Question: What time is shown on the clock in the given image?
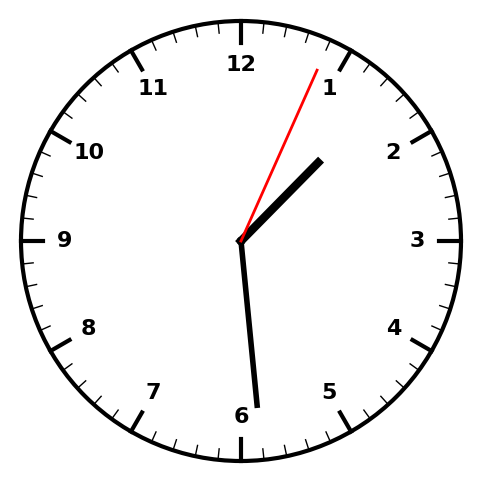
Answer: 01:29:04